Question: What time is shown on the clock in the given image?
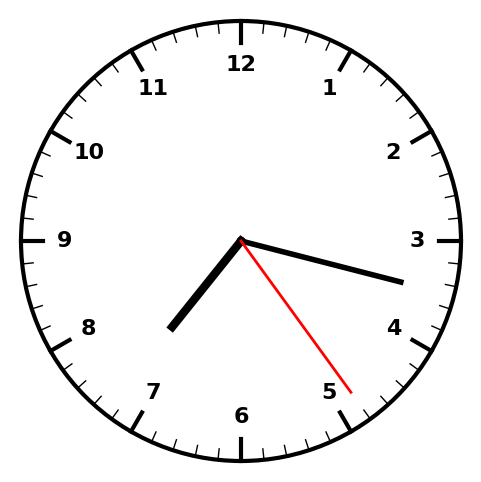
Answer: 07:17:24